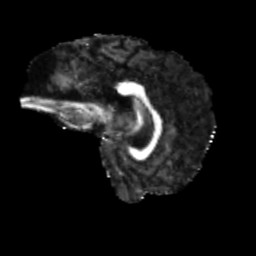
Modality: FA
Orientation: sagittal
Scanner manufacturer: siemens
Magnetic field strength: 3 T
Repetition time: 4 s
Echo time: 0.0594 s